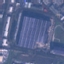
Label: Industrial